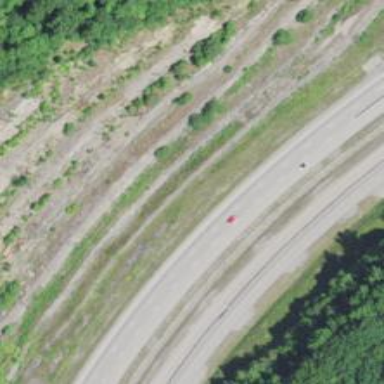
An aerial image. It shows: Expressway with asphalt surface categorized as trunk highway.